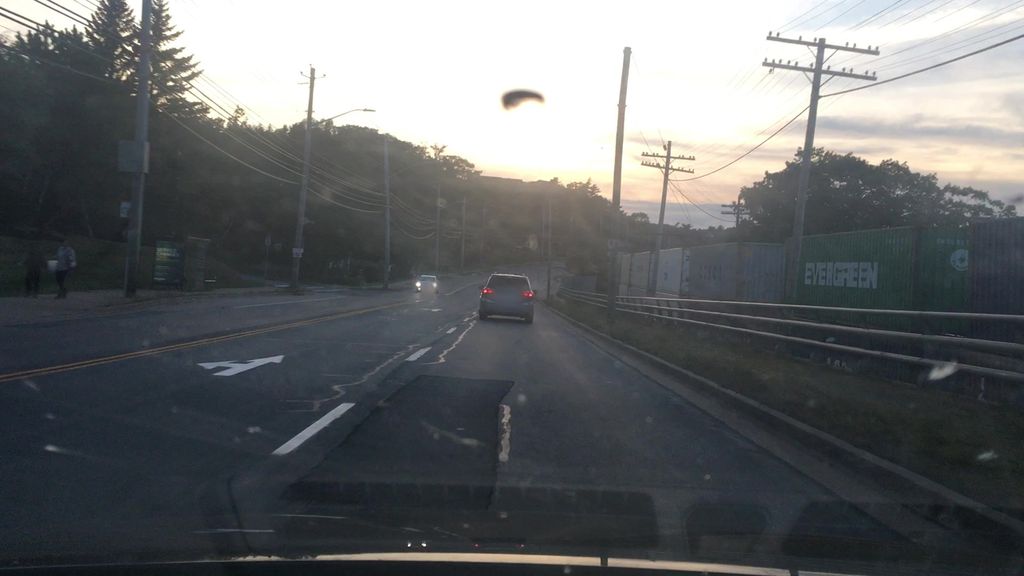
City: halifax